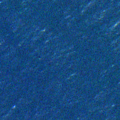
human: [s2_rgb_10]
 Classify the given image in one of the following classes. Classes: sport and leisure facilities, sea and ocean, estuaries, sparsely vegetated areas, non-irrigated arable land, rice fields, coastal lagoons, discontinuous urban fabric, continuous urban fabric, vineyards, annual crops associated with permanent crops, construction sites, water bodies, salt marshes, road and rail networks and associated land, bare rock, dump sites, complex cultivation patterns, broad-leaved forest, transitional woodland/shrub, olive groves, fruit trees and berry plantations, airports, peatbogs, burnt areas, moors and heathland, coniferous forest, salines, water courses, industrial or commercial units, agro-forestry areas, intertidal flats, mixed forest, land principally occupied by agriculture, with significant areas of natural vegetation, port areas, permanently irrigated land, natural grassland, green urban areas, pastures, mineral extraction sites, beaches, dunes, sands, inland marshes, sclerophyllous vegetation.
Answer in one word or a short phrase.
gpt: sea and ocean